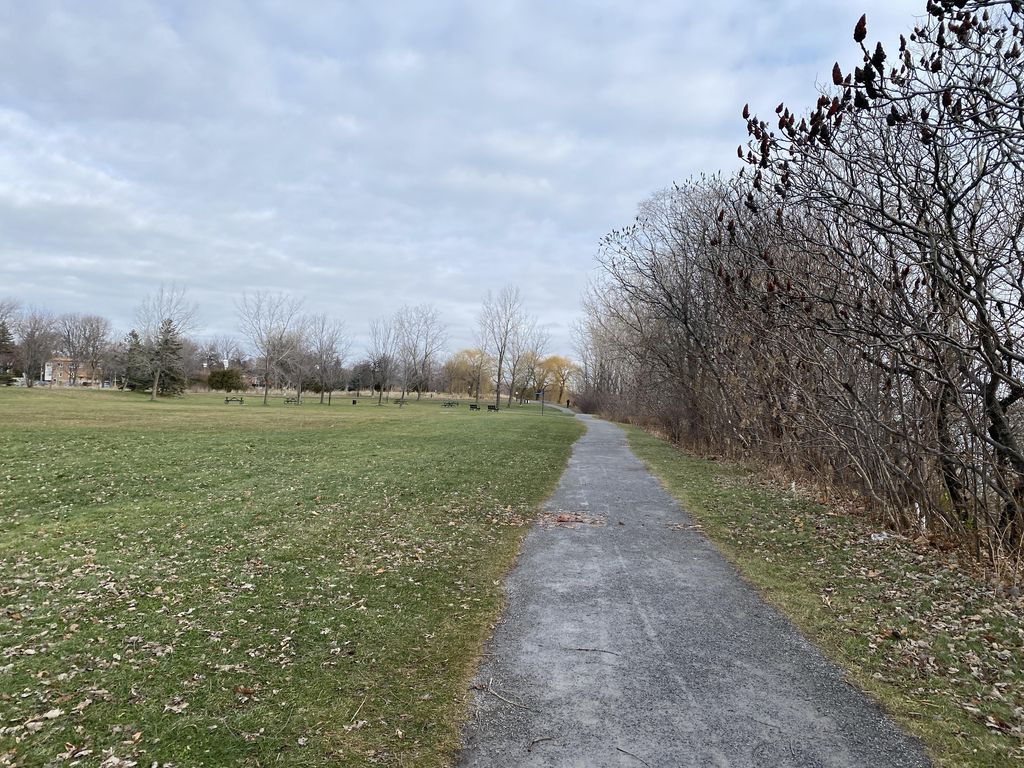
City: montreal